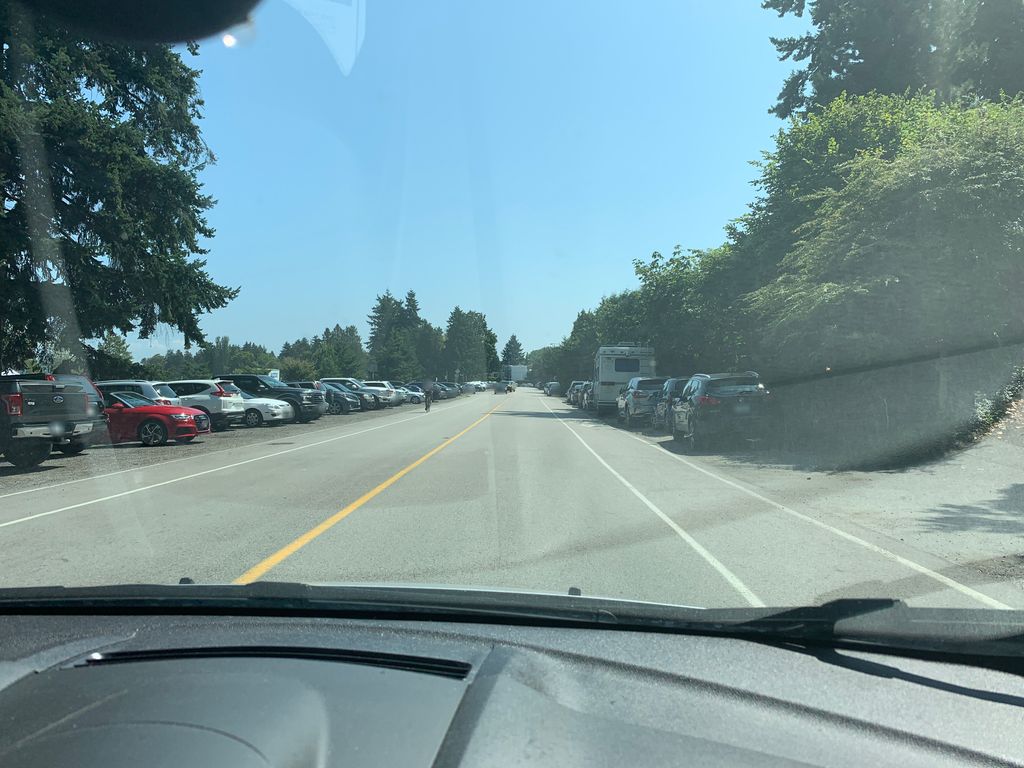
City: vancouver